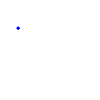
Particle: kaon